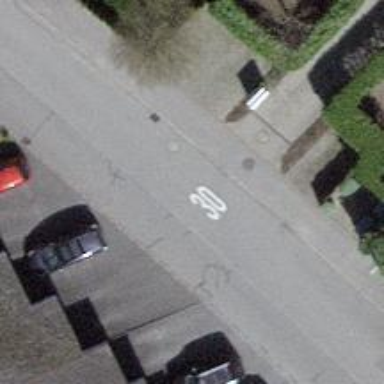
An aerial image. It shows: Footway surfaced with paving stones.